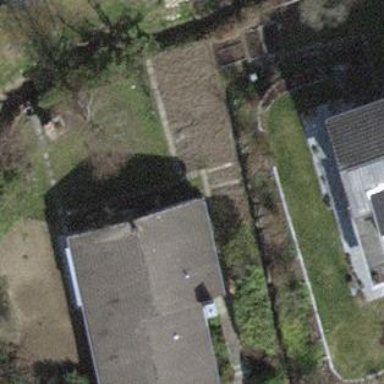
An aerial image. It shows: Detached building.